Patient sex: M
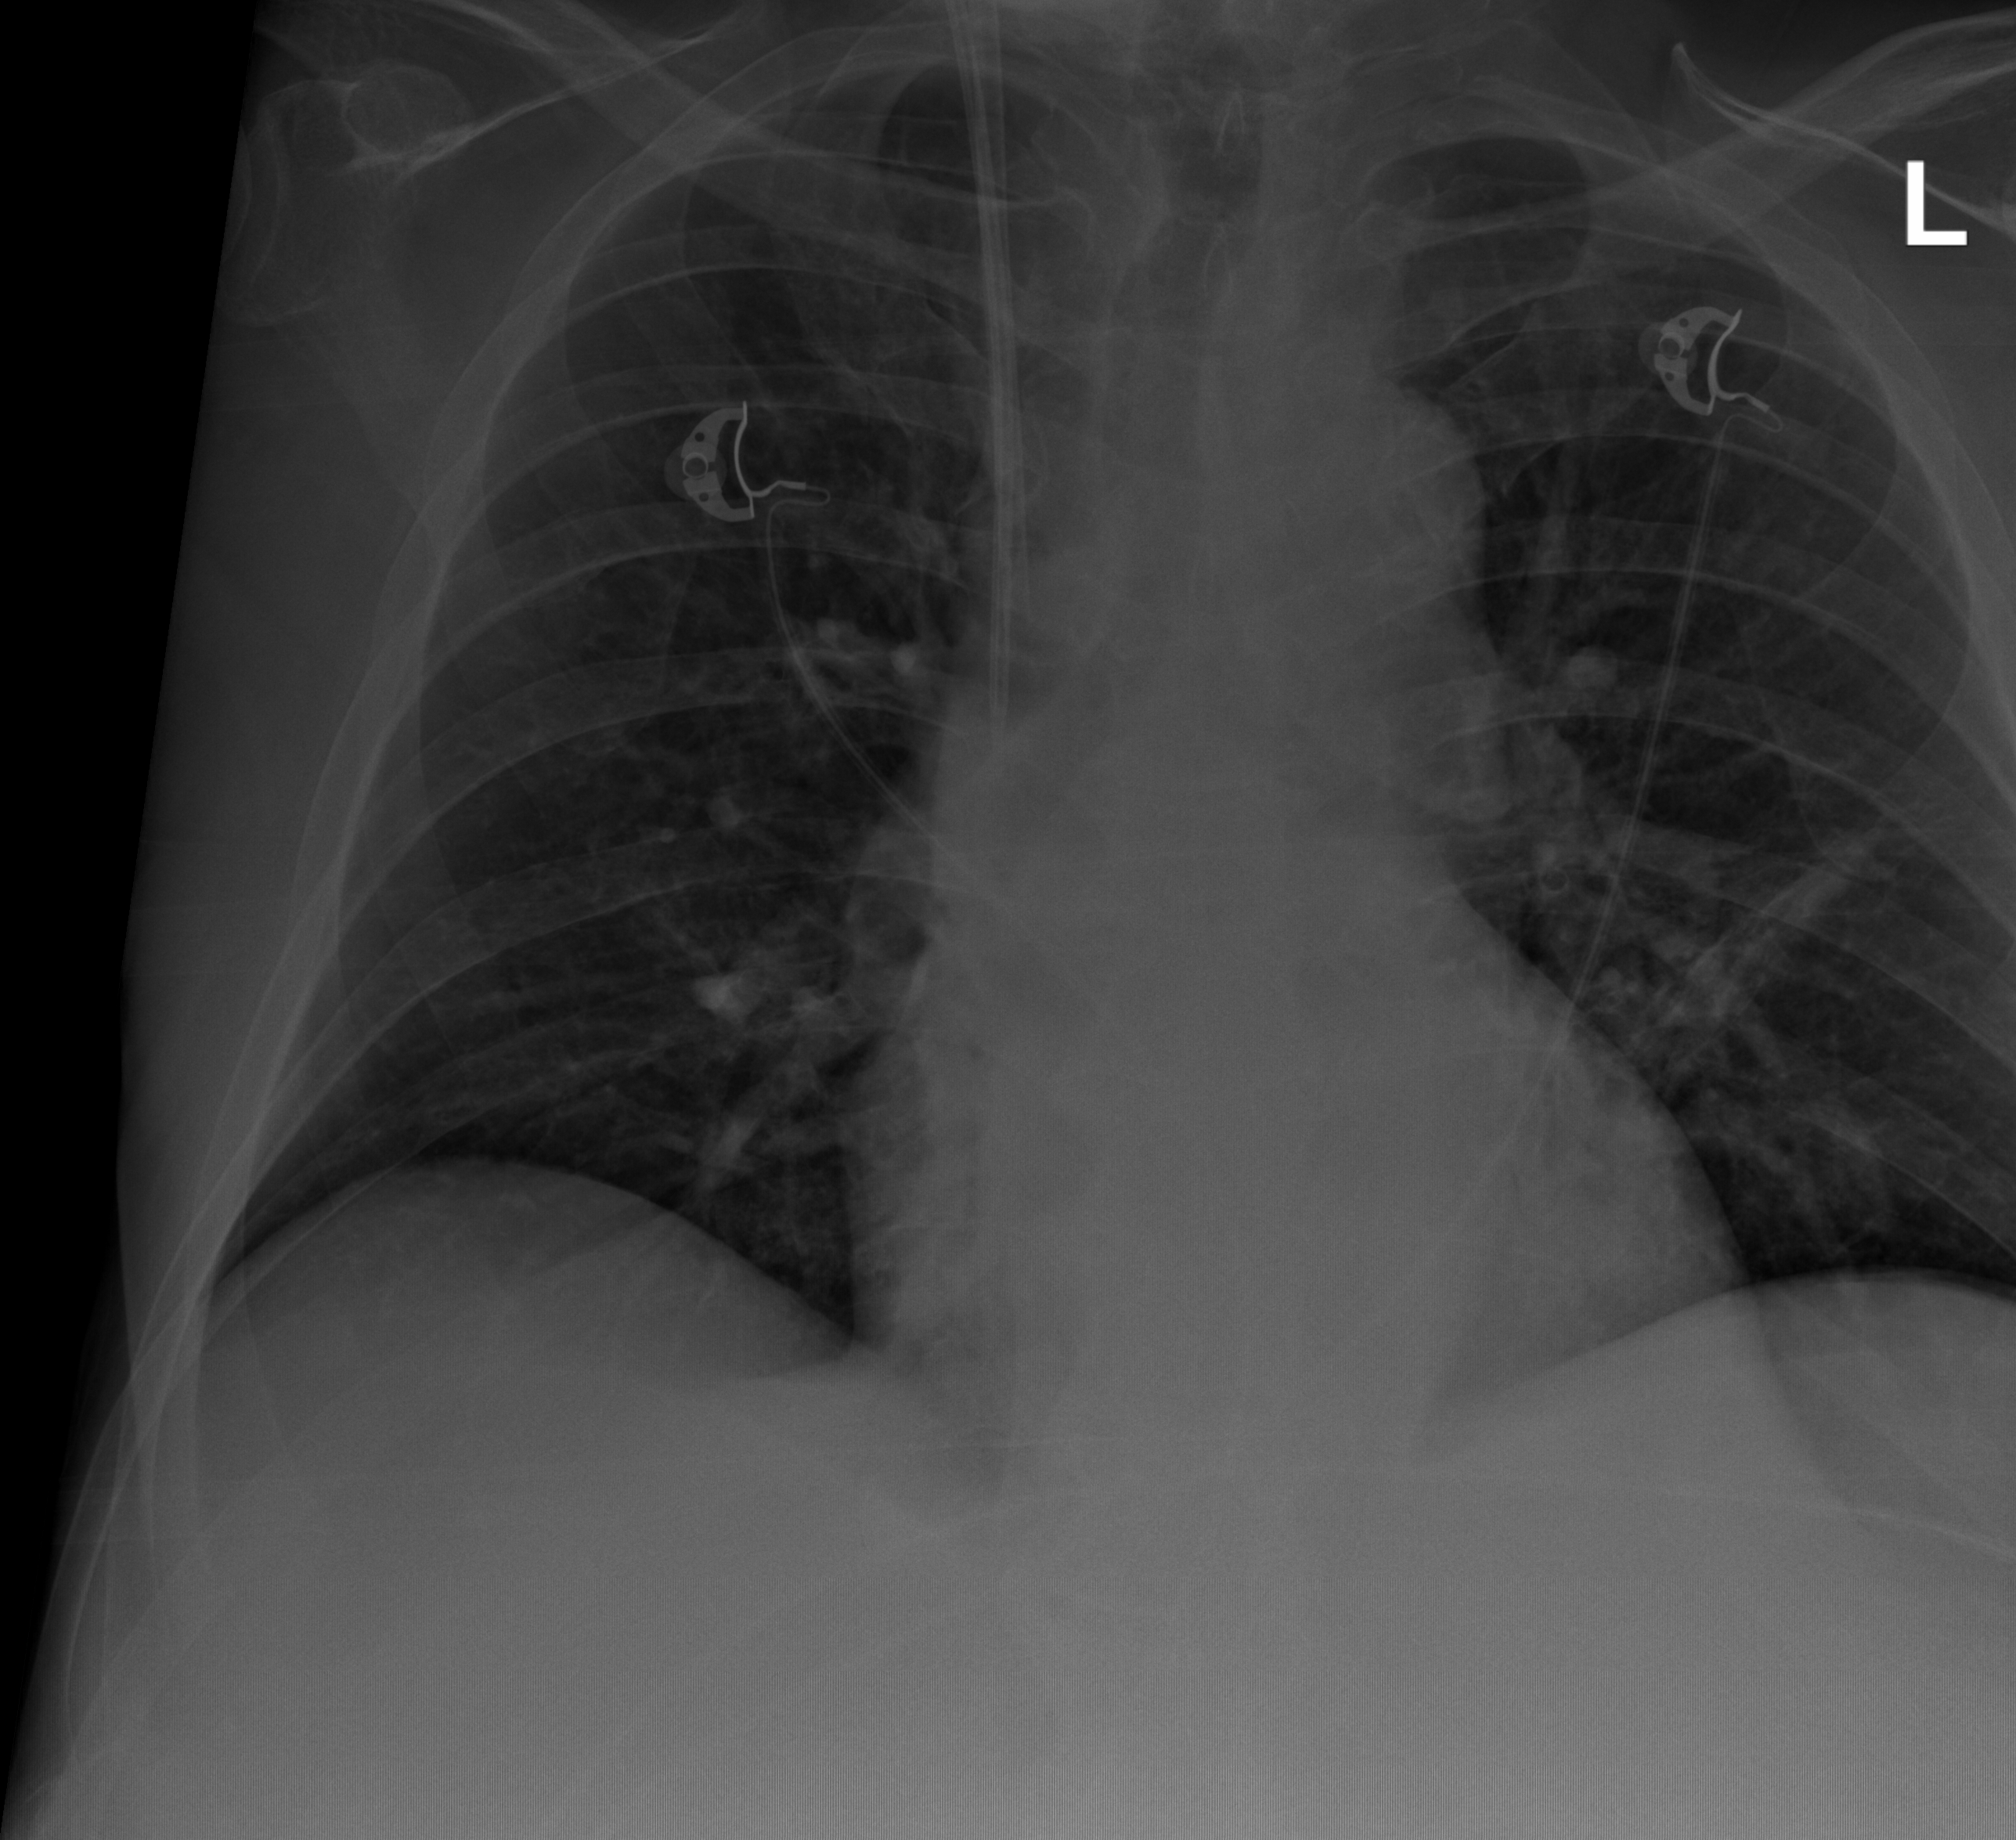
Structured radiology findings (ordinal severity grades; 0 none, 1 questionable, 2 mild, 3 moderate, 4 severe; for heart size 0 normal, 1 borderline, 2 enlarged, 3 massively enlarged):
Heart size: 0
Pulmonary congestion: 0
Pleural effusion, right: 0
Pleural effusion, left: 0
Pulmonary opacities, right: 0
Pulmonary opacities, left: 1
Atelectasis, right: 0
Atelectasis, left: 1